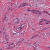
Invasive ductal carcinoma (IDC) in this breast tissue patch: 1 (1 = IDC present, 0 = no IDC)